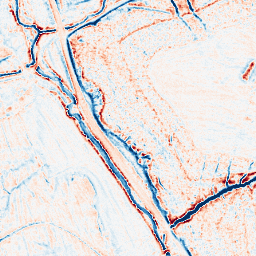
Category: edge_preserving
Decomposition family: anisotropic_diffusion
Decomposition parameters: iterations: 20
kappa: 30
gamma: 0.1
Upsampling method: sinc_blackman
Upsampling parameters: scale: 8
kernel_size: 16
Upsampling scale: 8